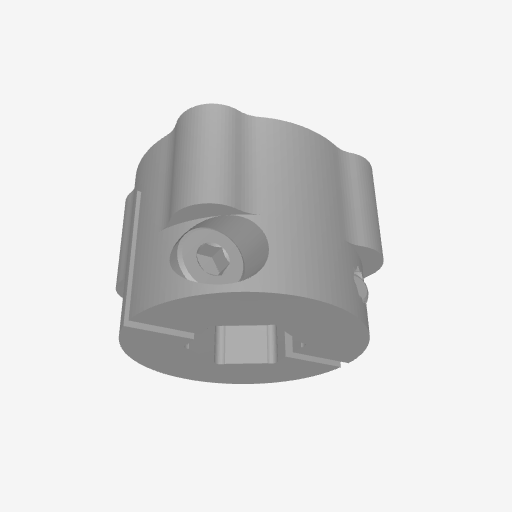
Part: HyperHub12RID